Question: on the main page of a Jenkins job, I see the SonarQube icon, which should be a link, but it's just text:

I use...
- - - - -
After browsing the source code of the jenkins sonarqube-plugin, I found that 'SonarUtils.extractSonarProjectURLFromLogs()' seems to be broken. It parses the console output for the regexp "'ANALYSIS SUCCESSFUL, you can browse (.*)'".
My console output never prints this line. It just prints "'ANALYSIS SUCCESSFUL'".
Is this a known issue?
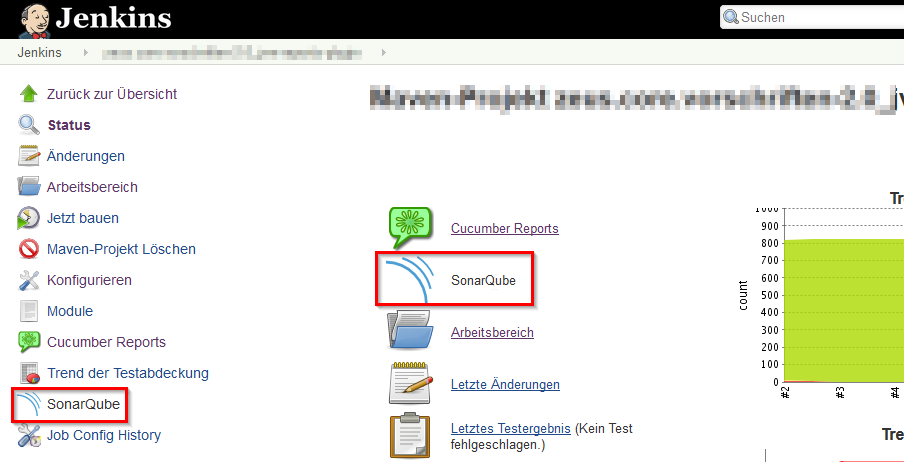
Answer: From what I can see in your logs, you are running the analysis in "preview" mode:
'''
... -Dsonar.analysis.mode=preview ...
'''
As you can read on the <URL> about preview mode:
> The source code is analyzed but the measures and issues are not pushed
to the SonarQube database. Therefore, they cannot be browsed through
the web interface.
So this is normal that you only get a 'ANALYSIS SUCCESSFUL' message without the related SQ URL (because results are not pushed to the server in preview mode).